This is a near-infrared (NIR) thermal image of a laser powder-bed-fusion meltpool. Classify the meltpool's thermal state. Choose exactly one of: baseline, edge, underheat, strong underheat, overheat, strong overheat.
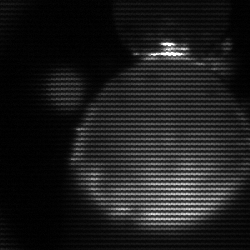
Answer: edge